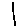
Label: line